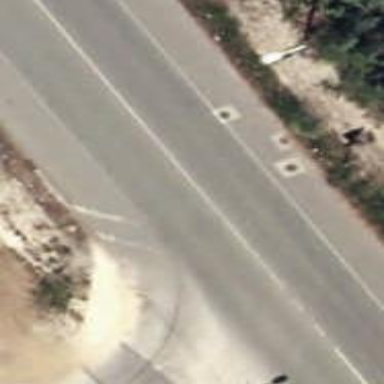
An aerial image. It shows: Tertiary road with asphalt surface.